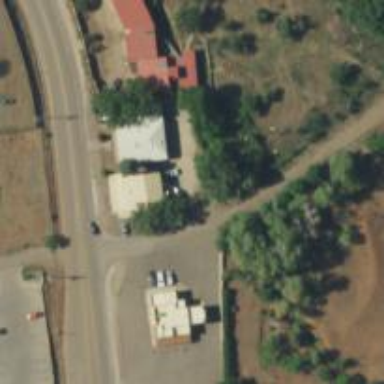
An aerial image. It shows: Veterinary facility.